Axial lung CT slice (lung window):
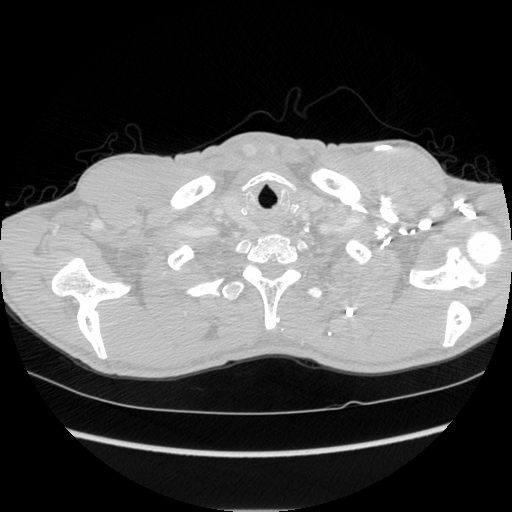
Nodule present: no